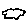
Label: cloud